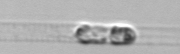
Label: Dactyliosolen_blavyanus